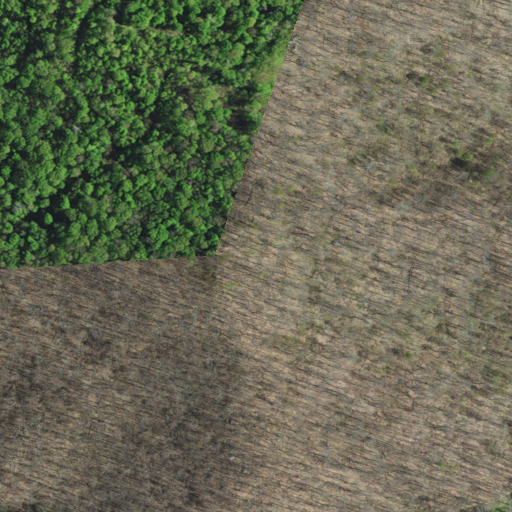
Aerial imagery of mountain in Kentucky named Little Black Mountain containing deciduous forest and low intensity development